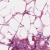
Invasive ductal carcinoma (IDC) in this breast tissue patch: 0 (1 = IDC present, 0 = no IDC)